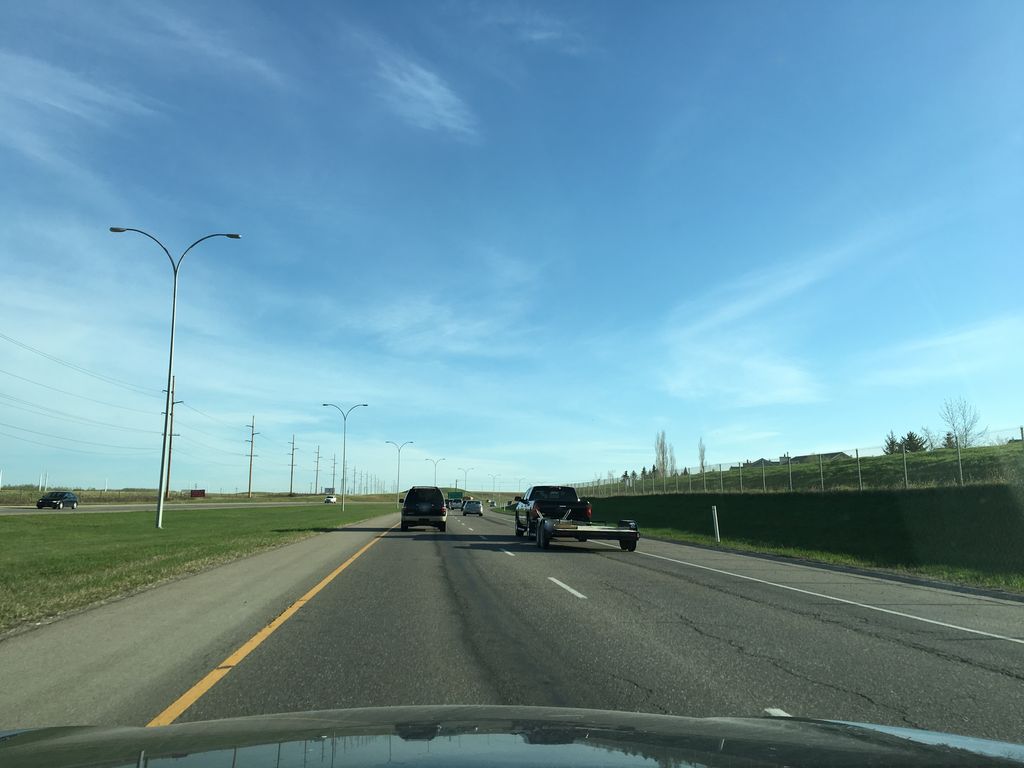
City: calgary